Question: I am trying to right align the value entered in a cell:
'''
[Section]
[Entry ("Nickname")]
[Caption("Nick Name:")]
[Alignment(UITextAlignment.Right)]
string NickName;
'''
But Left is used instead of Right? What am I missing?

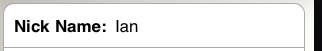
Answer: The Alignment attribute only affects strings, it does not affect Entries.